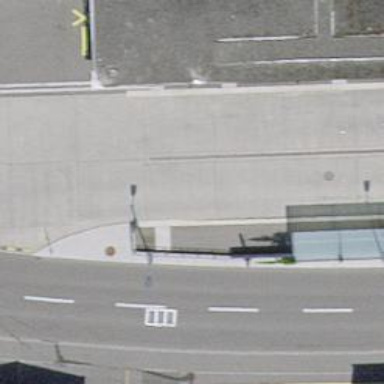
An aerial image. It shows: Bus stop with designated public transport stop position.